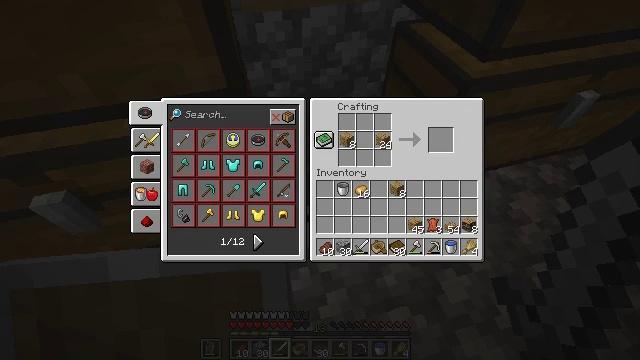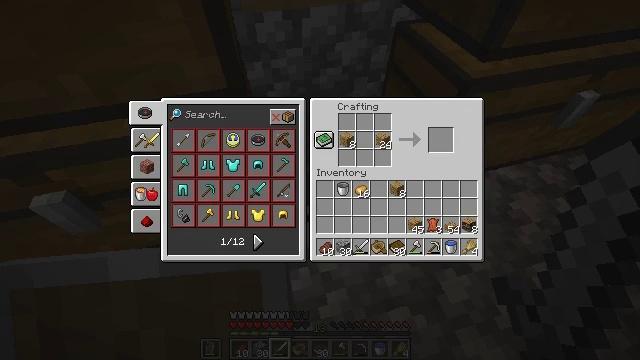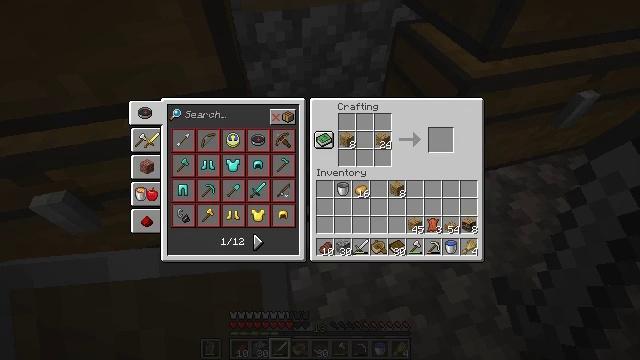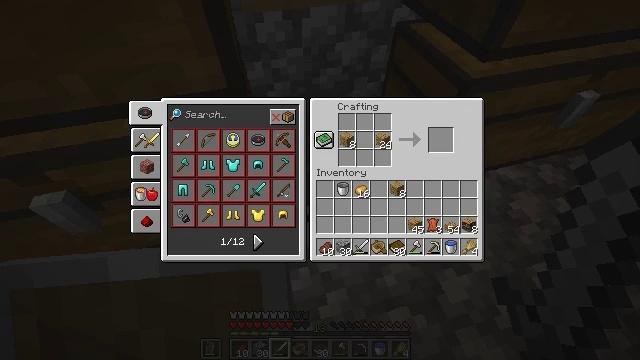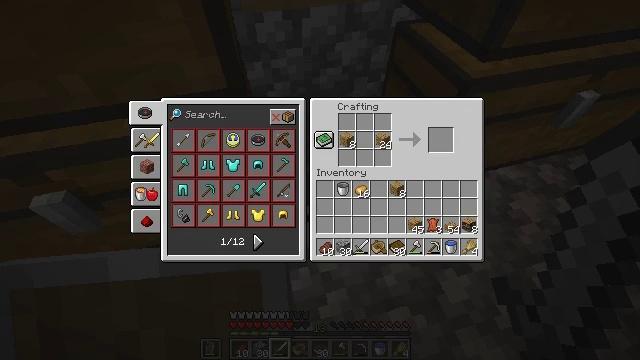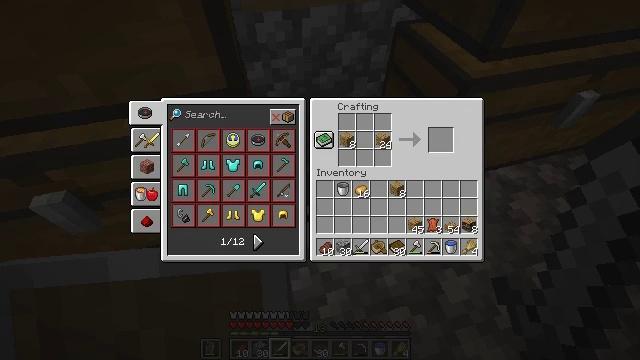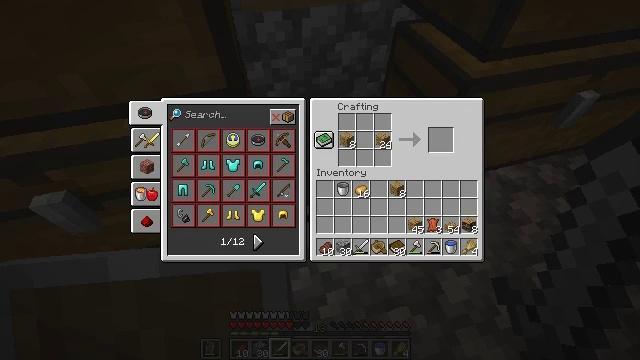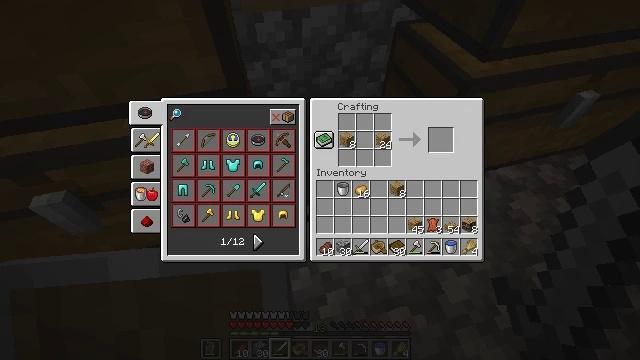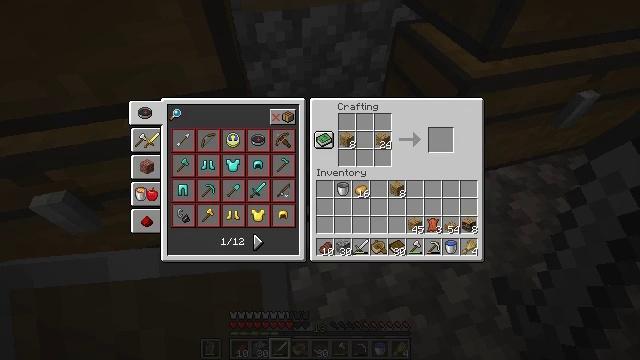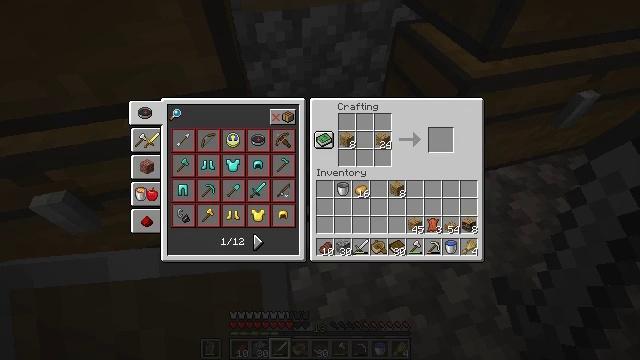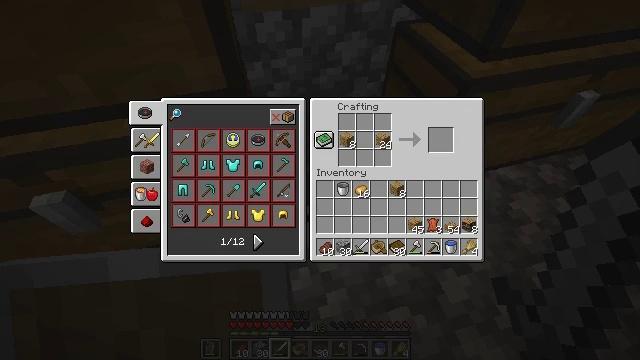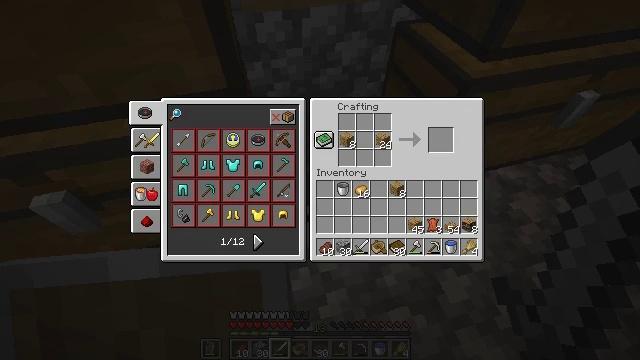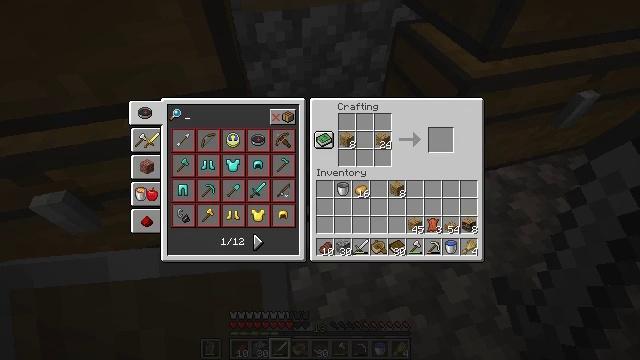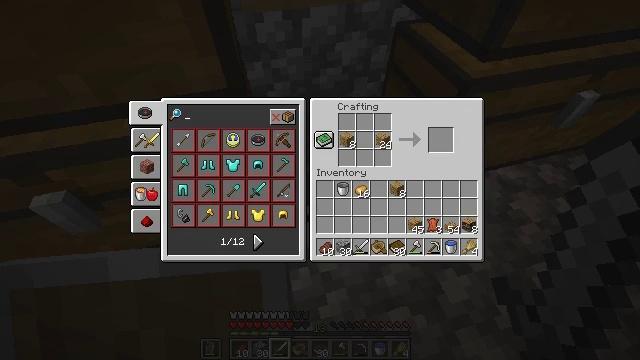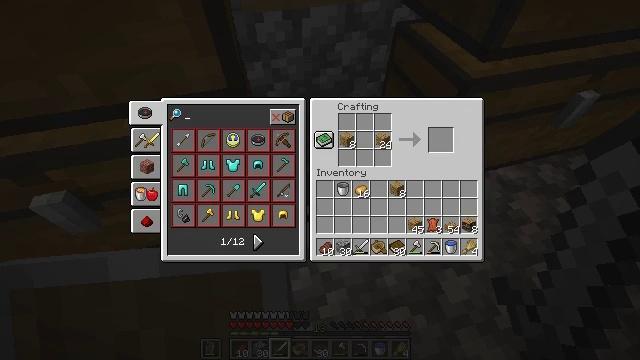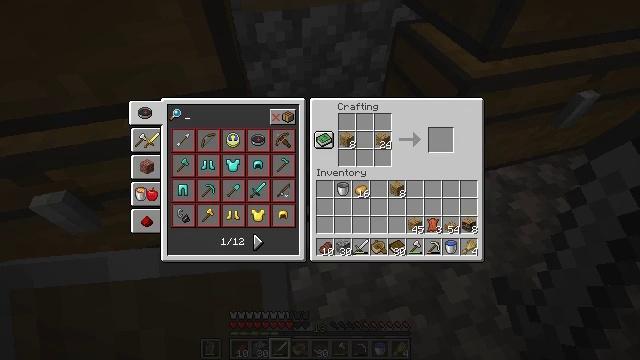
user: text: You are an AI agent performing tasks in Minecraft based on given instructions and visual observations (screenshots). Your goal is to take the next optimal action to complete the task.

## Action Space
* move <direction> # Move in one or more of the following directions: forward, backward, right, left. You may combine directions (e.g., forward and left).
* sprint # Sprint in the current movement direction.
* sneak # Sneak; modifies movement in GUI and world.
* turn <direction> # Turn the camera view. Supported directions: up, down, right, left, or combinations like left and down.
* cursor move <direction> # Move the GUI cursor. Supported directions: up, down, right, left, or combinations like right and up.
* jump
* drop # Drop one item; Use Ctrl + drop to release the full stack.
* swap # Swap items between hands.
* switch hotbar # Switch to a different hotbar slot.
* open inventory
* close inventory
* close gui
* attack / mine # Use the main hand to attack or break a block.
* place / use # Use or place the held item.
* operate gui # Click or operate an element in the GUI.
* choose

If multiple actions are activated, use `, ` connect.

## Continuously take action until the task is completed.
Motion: motion action
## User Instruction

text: Open your crafting table to craft a lectern.
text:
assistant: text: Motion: no_op
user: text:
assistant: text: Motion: no_op
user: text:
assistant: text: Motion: no_op
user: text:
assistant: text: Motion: no_op
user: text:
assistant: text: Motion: no_op
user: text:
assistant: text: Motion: no_op
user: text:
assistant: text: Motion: attack / mine
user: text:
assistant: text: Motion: attack / mine
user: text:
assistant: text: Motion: no_op
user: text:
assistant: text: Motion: no_op
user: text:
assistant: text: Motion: no_op
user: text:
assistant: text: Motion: no_op
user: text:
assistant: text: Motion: no_op
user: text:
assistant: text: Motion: no_op
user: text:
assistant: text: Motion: no_op
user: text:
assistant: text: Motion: no_op
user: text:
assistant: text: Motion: no_op
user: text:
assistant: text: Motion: no_op
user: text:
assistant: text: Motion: no_op
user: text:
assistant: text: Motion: no_op
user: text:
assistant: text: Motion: no_op
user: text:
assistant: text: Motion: no_op
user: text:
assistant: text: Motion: no_op
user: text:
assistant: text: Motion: no_op
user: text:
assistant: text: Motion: no_op
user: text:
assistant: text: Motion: no_op
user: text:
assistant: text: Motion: no_op
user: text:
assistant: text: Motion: no_op
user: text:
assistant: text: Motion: no_op
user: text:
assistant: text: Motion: no_op